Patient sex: M
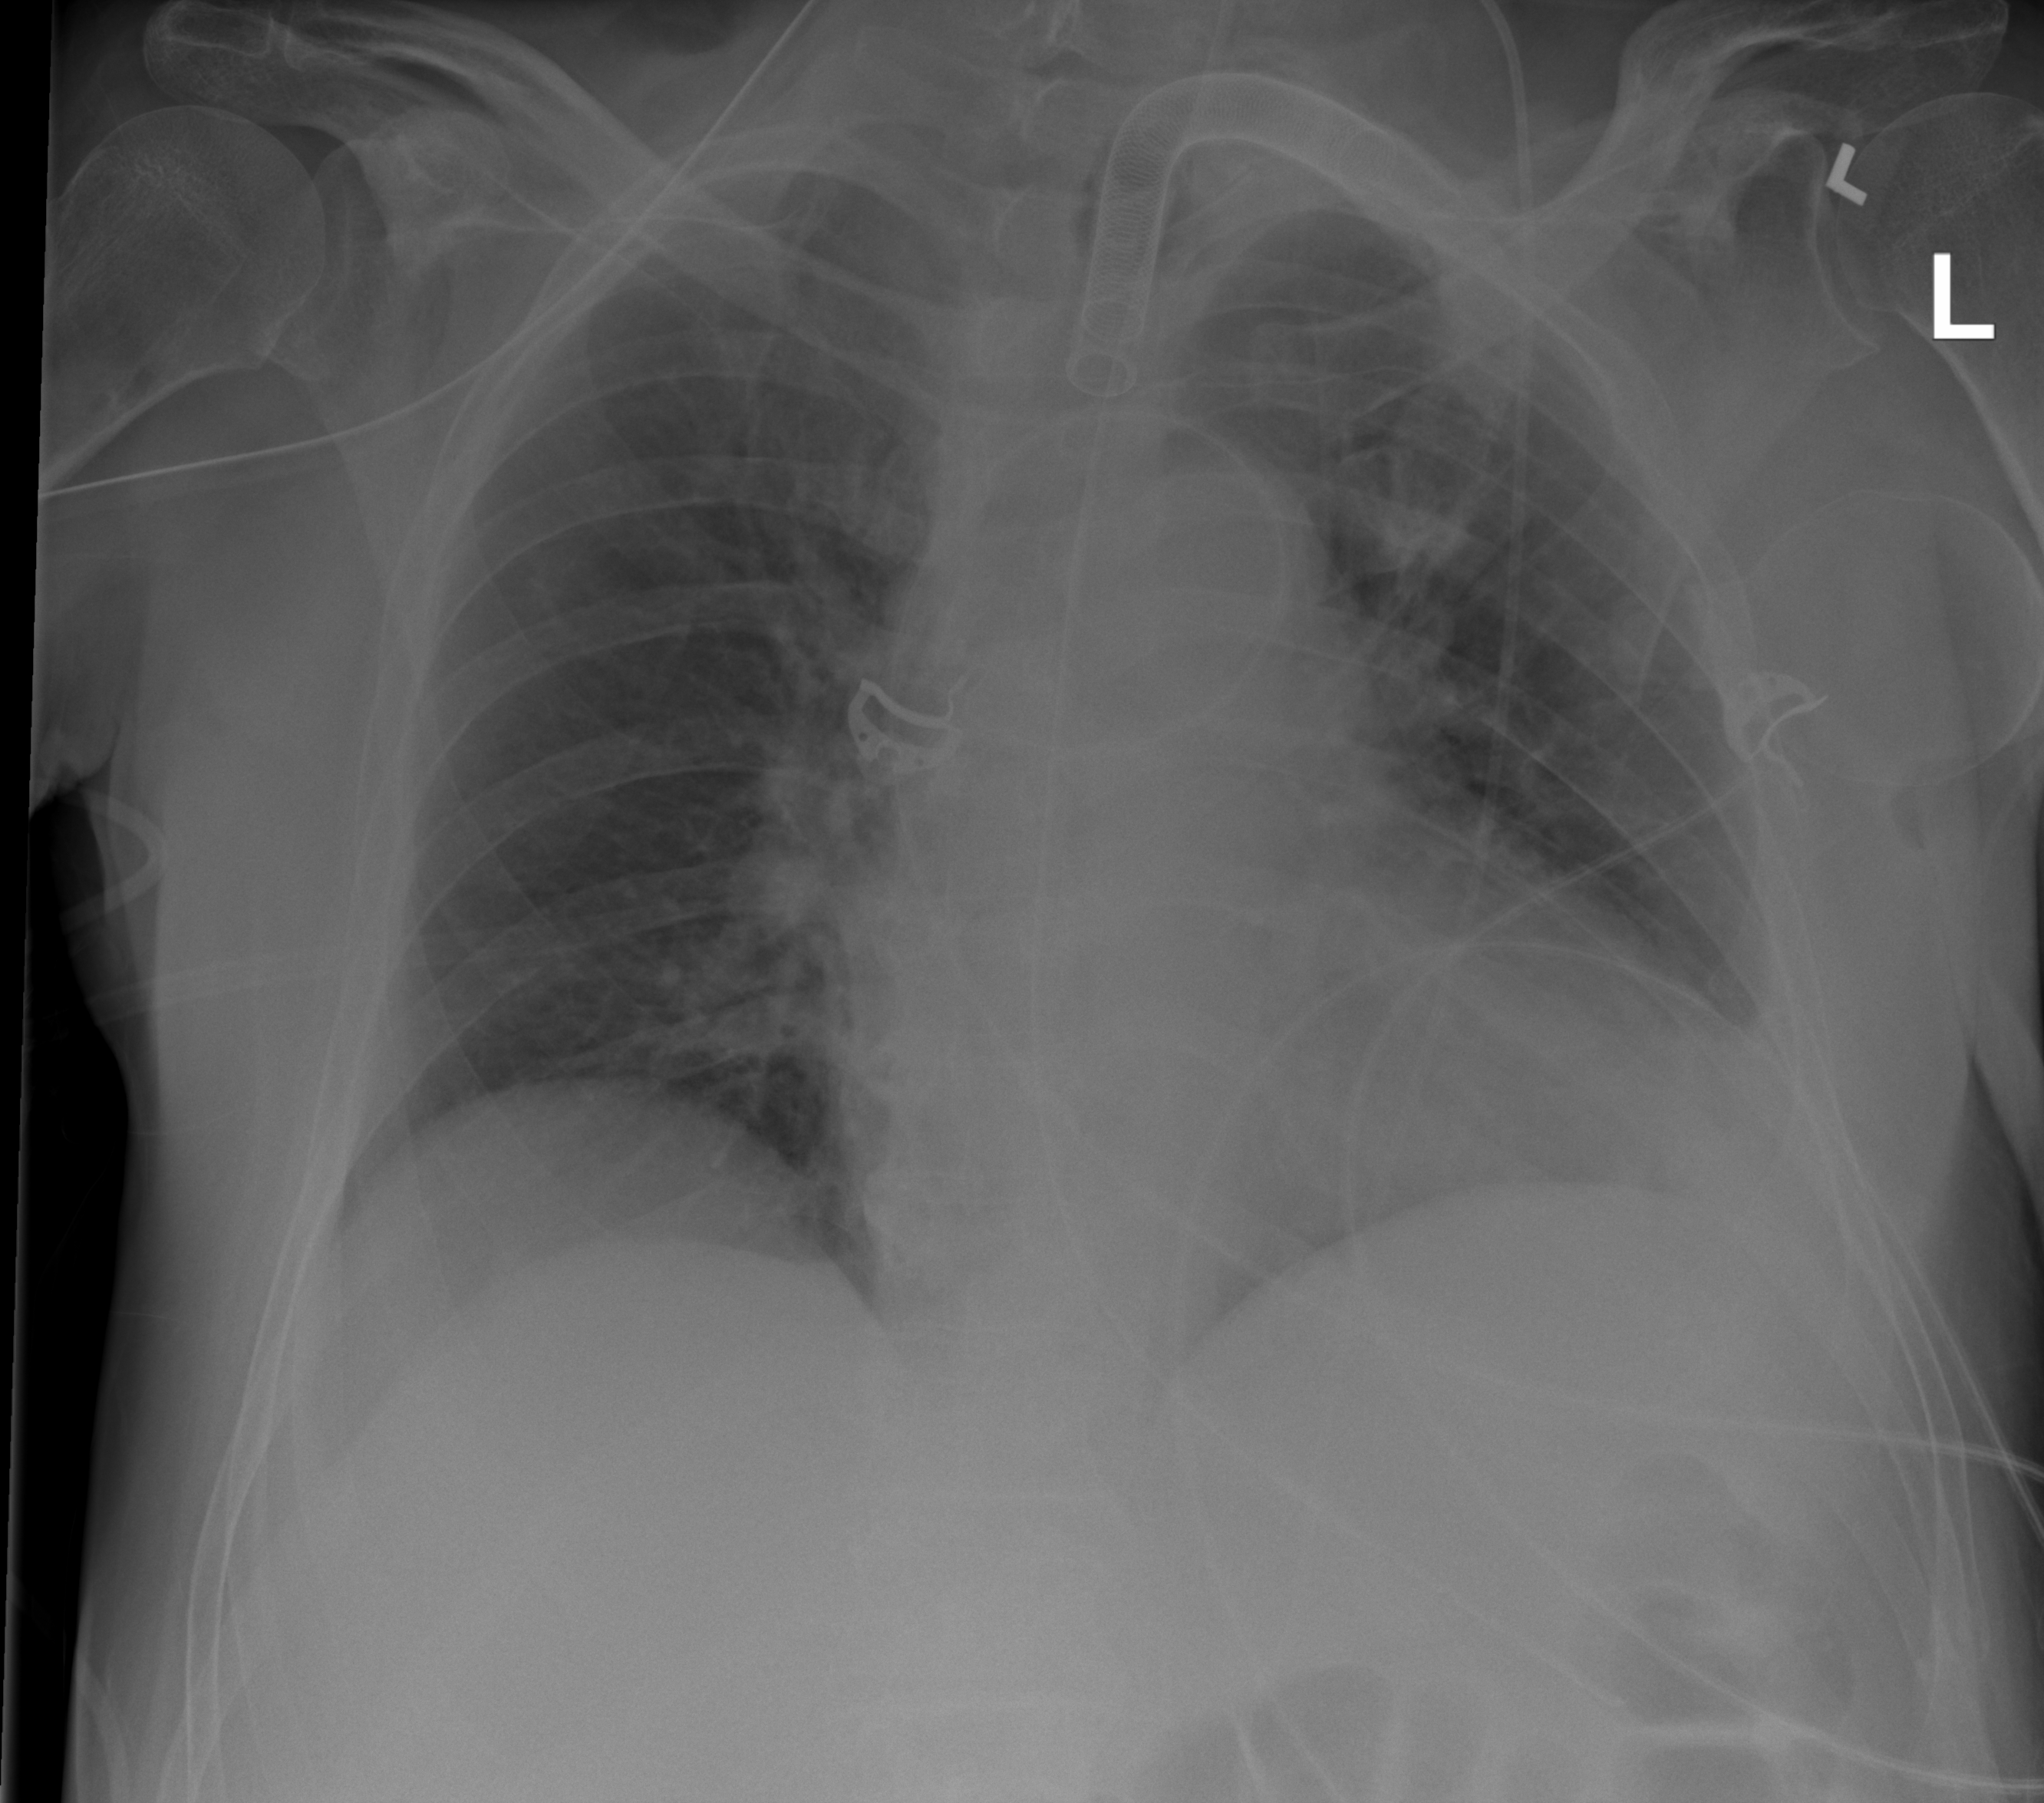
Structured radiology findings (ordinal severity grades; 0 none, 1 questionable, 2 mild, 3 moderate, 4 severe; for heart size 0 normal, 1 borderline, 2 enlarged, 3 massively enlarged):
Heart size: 1
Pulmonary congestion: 0
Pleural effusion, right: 2
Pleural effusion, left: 1
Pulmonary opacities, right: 0
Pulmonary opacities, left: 0
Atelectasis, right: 2
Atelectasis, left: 2